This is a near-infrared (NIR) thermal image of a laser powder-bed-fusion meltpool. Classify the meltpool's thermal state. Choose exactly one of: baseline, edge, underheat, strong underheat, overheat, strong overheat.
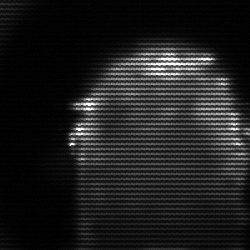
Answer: baseline